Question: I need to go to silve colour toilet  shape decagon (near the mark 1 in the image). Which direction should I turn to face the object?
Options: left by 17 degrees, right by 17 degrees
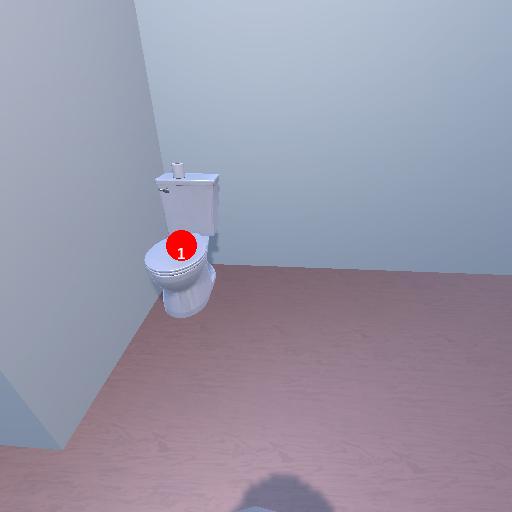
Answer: left by 17 degrees